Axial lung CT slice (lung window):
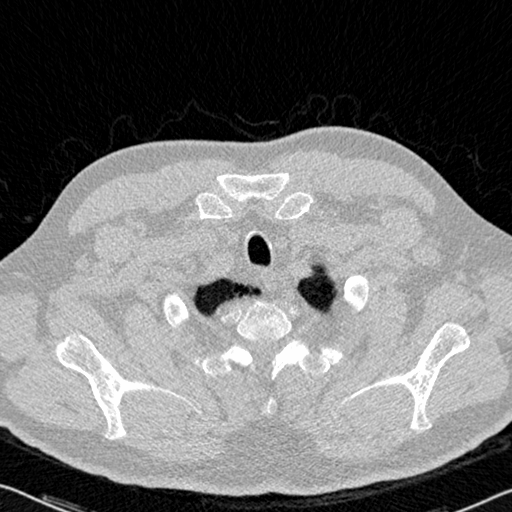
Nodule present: no